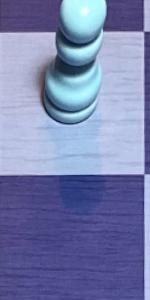
Label: Empty